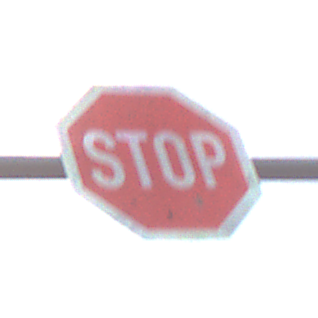
Verkehrszeichen: Stop
Umgebung: Outdoor, Nature
Tageszeit: SunriseSunset
Wetter: PartlyCloudy
Licht: Natural
Jahreszeit: NotSpecified
Kontrast: LowContrast